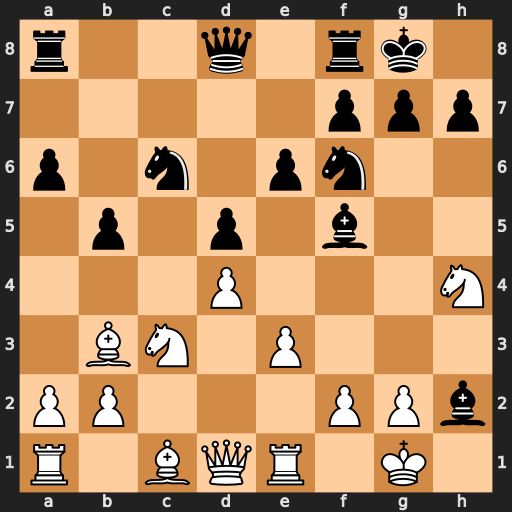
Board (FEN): r2q1rk1/5ppp/p1n1pn2/1p1p1b2/3P3N/1BN1P3/PP3PPb/R1BQR1K1
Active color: w
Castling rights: -
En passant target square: -
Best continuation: Kxh2 Ng4+ Kg3